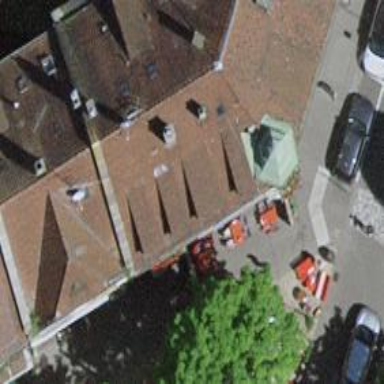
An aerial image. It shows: Restaurant.